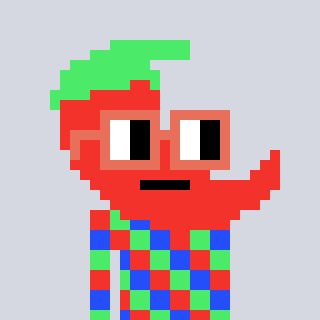
a pixel art character with square orange glasses, a chilli-shaped head and a grayscale-colored body on a cool background